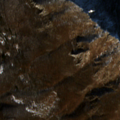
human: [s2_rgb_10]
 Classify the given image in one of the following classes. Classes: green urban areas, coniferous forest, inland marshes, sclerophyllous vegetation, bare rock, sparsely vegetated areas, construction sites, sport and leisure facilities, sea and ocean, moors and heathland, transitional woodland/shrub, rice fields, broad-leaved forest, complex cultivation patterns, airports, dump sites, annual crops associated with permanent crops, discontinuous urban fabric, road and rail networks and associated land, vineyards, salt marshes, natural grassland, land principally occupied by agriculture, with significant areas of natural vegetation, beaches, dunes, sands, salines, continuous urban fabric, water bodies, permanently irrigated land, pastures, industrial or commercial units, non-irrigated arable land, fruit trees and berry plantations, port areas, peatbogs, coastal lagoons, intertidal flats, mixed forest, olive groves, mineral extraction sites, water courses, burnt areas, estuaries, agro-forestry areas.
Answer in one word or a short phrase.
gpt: broad-leaved forest, transitional woodland/shrub